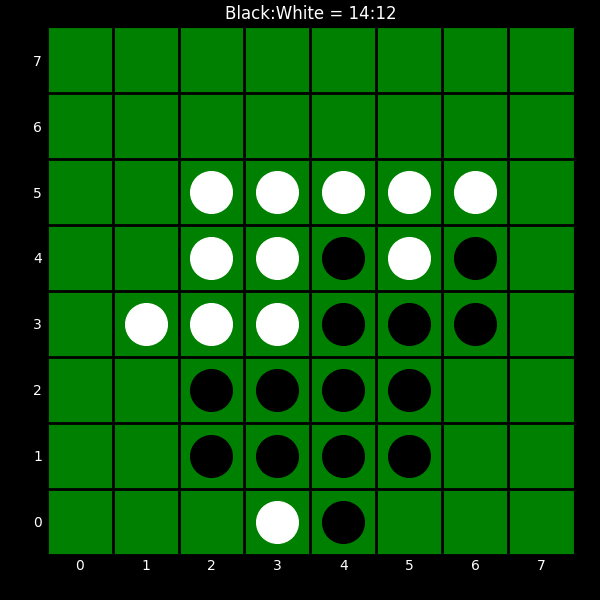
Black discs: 14
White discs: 12